A time-domain waveform of one vibration snapshot from a rolling-element bearing is shown. What is the most likely bearing condition (normal, inner_race, outer_race, ball)?
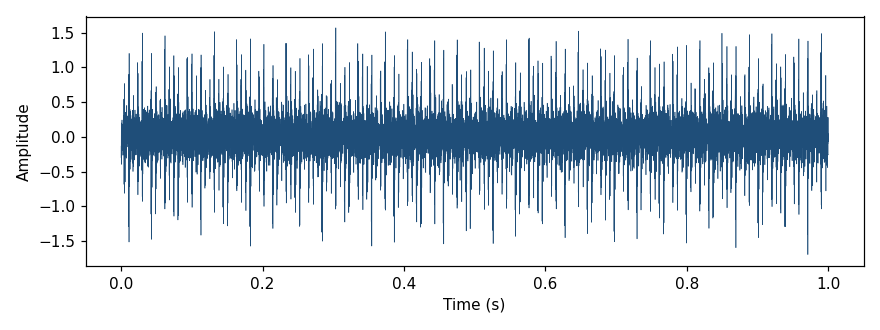
Answer: inner_race